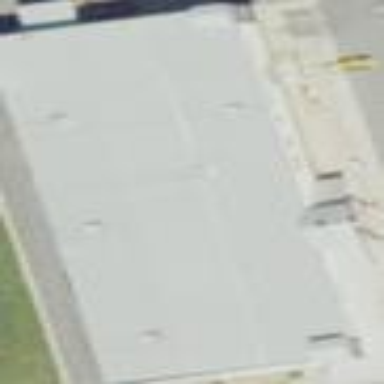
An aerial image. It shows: Retail building housing motorcycle shop.